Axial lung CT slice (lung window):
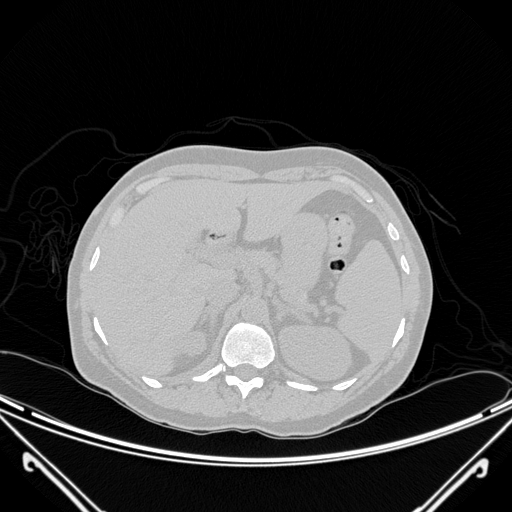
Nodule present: no